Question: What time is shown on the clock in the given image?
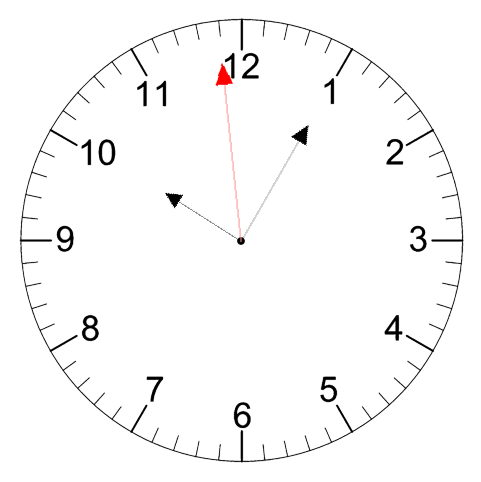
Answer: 10:04:59